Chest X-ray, AP view. Patient: 31 years old, sex M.
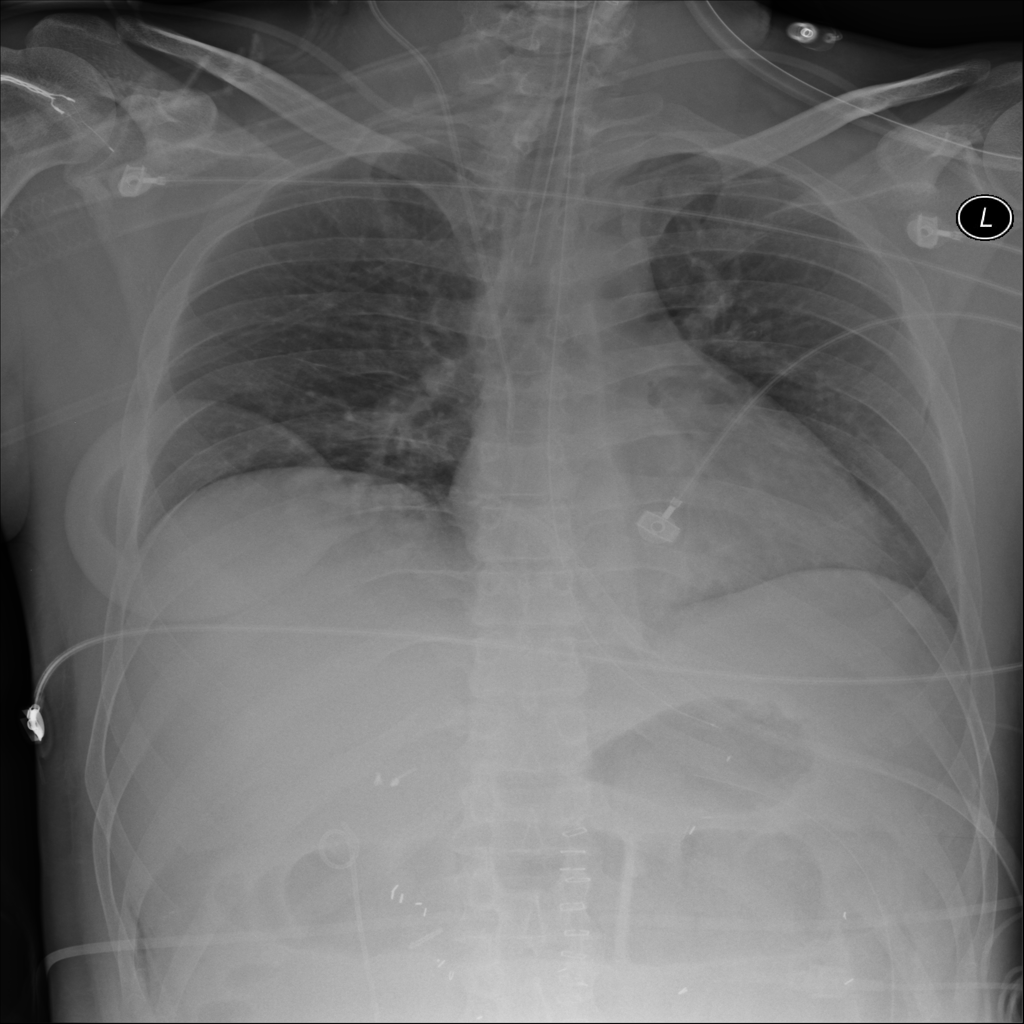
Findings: No Finding